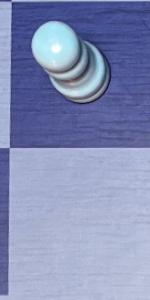
Label: Empty